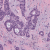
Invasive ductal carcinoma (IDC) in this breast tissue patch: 1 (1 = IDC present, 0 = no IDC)